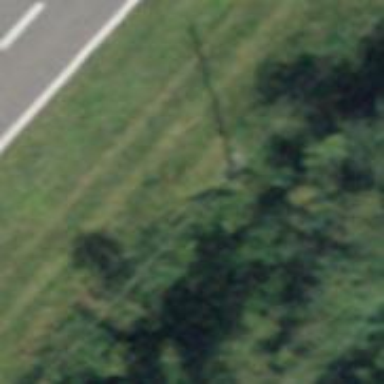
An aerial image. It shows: Power pole.